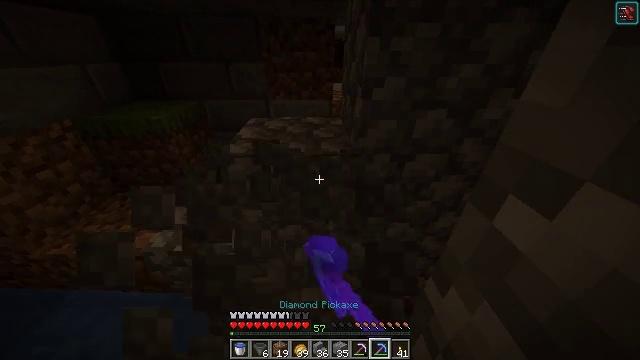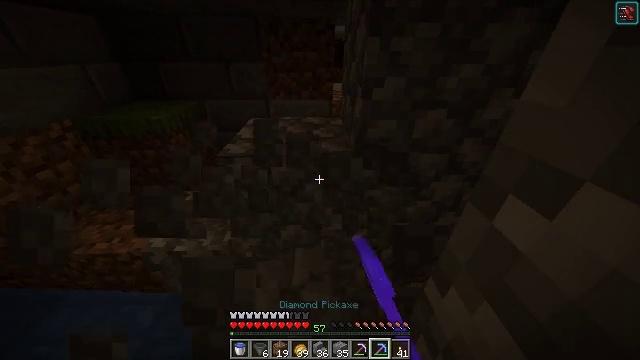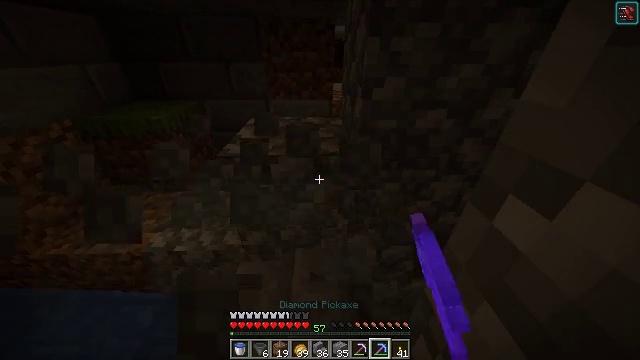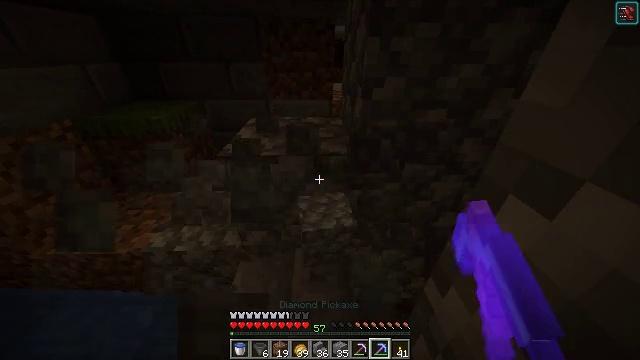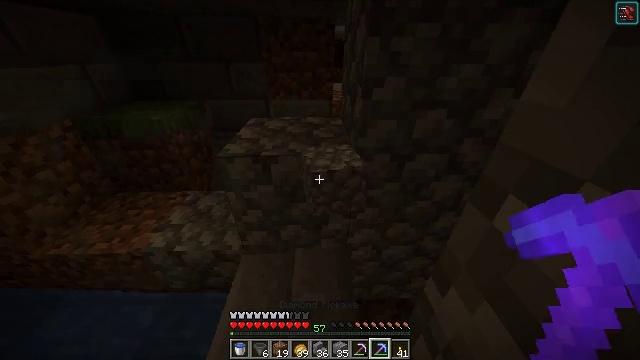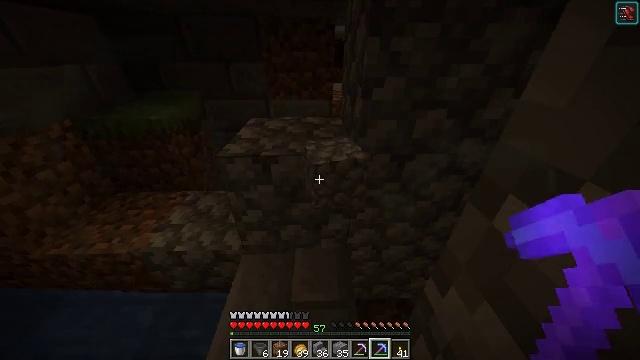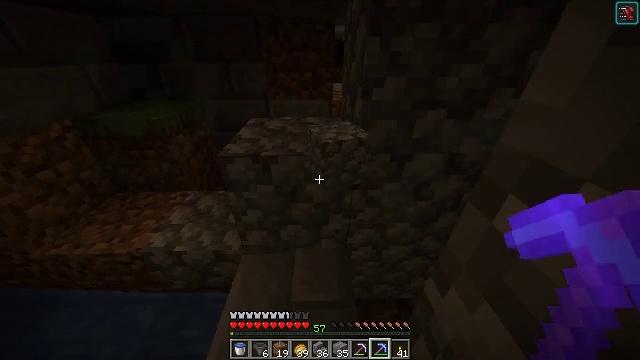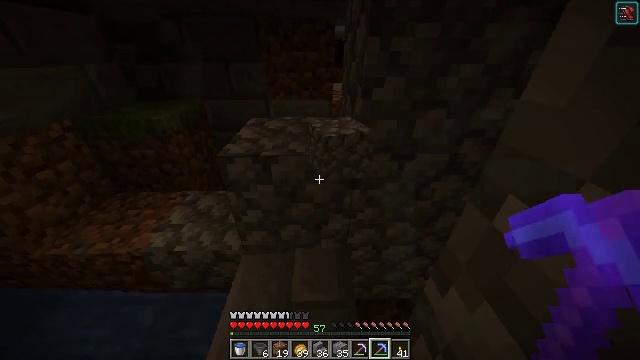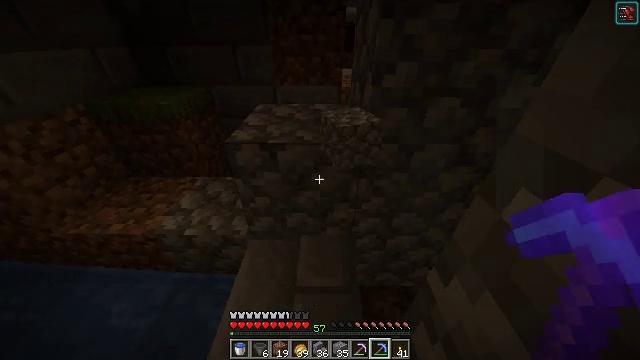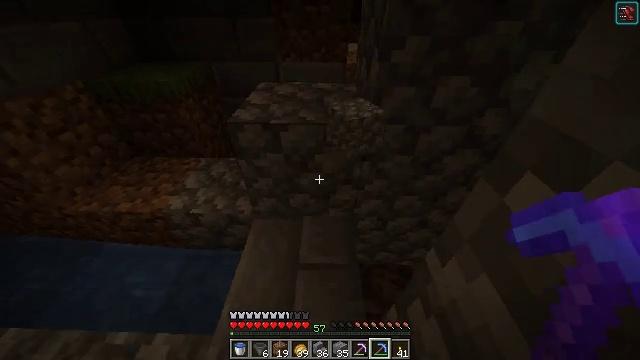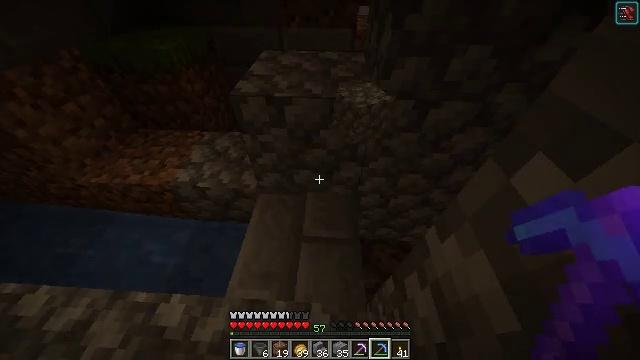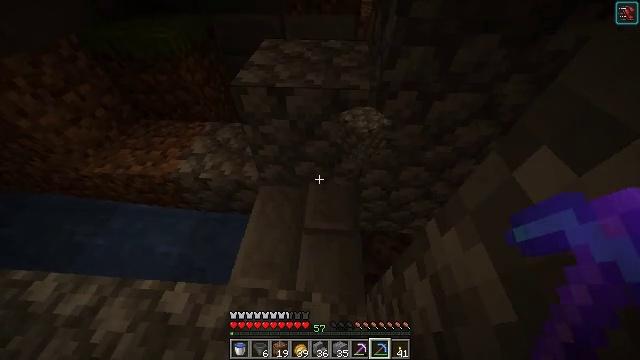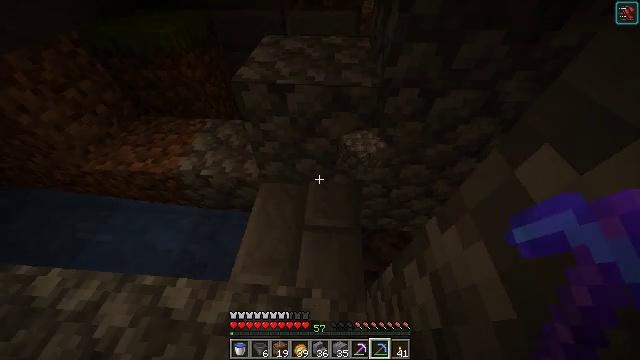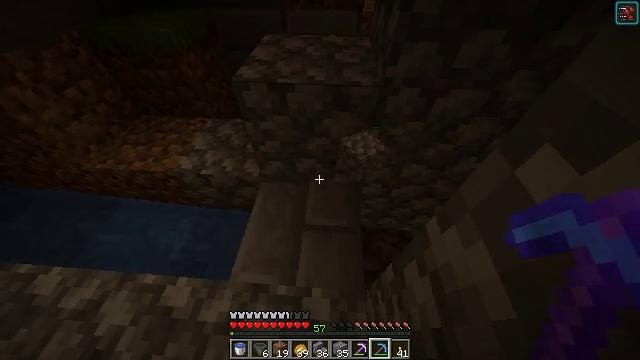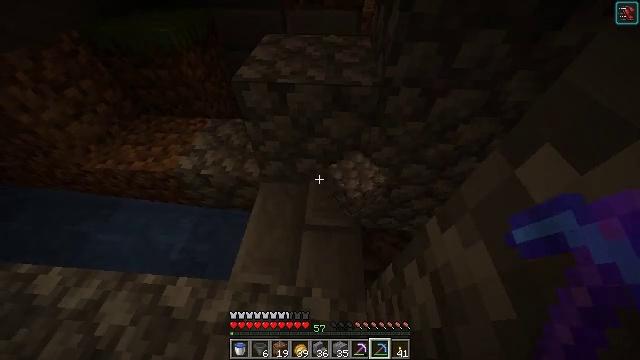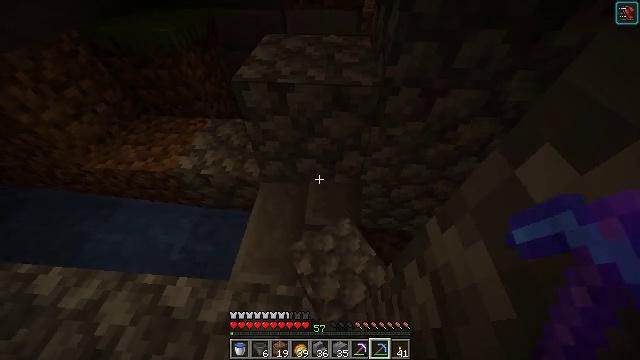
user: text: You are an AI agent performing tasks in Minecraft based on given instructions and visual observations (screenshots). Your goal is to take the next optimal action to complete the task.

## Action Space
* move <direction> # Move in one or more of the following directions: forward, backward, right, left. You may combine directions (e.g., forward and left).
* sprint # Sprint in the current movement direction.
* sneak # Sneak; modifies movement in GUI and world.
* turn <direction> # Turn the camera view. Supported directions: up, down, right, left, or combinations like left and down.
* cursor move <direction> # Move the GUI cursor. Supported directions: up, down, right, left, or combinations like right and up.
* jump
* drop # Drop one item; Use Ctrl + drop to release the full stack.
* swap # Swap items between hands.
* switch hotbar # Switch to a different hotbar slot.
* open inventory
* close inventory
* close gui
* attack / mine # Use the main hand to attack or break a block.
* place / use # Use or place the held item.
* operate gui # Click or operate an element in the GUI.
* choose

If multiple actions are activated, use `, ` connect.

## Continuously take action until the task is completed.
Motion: motion action
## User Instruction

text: Mine cobblestone to craft tools and furnaces.
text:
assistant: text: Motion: no_op
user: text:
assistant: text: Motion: no_op
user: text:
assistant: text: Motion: no_op
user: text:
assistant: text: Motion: no_op
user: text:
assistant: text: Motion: no_op
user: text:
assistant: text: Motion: no_op
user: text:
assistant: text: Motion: no_op
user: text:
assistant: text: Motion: turn left and down
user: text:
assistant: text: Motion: turn left and down
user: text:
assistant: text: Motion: turn left and down
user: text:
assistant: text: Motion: turn down
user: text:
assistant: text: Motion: no_op
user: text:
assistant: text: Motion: no_op
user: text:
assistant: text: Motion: no_op
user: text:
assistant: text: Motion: no_op
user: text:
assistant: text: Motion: no_op
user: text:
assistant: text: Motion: no_op
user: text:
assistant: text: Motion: no_op
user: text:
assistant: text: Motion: turn right
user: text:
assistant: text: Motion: turn right
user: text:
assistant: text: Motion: no_op
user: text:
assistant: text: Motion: no_op
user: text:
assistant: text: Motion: no_op
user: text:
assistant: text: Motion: no_op
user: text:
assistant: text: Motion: no_op
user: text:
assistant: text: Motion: no_op
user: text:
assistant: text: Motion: no_op
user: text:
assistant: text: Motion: no_op
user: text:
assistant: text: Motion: no_op
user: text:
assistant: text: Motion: move forward